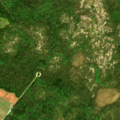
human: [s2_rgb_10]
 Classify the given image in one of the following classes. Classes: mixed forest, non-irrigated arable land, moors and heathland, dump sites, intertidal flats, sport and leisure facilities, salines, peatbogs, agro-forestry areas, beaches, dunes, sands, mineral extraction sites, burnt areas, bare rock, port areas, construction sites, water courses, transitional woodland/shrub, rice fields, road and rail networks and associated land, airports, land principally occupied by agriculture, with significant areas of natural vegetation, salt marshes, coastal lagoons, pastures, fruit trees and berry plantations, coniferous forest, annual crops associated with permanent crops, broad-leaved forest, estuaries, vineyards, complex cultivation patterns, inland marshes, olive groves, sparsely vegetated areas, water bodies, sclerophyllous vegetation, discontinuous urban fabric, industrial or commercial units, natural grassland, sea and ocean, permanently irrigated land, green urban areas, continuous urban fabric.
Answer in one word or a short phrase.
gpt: coniferous forest, mixed forest